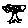
Label: tree